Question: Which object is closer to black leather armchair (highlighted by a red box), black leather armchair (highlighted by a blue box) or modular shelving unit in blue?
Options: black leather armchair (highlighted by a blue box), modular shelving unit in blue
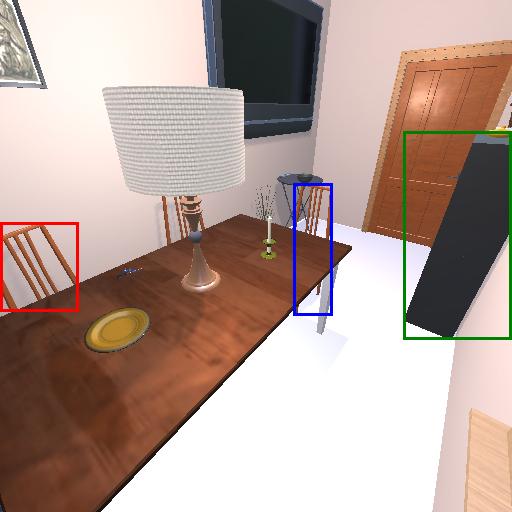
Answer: black leather armchair (highlighted by a blue box)